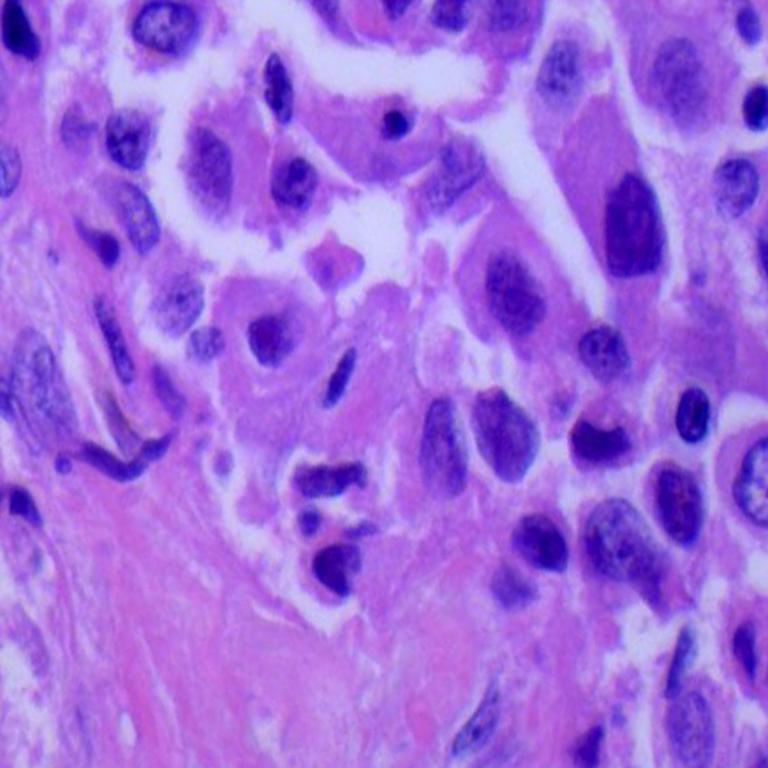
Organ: lung
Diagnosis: adenocarcinomas